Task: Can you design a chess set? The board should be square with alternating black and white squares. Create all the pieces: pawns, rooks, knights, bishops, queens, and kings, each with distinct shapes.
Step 229:
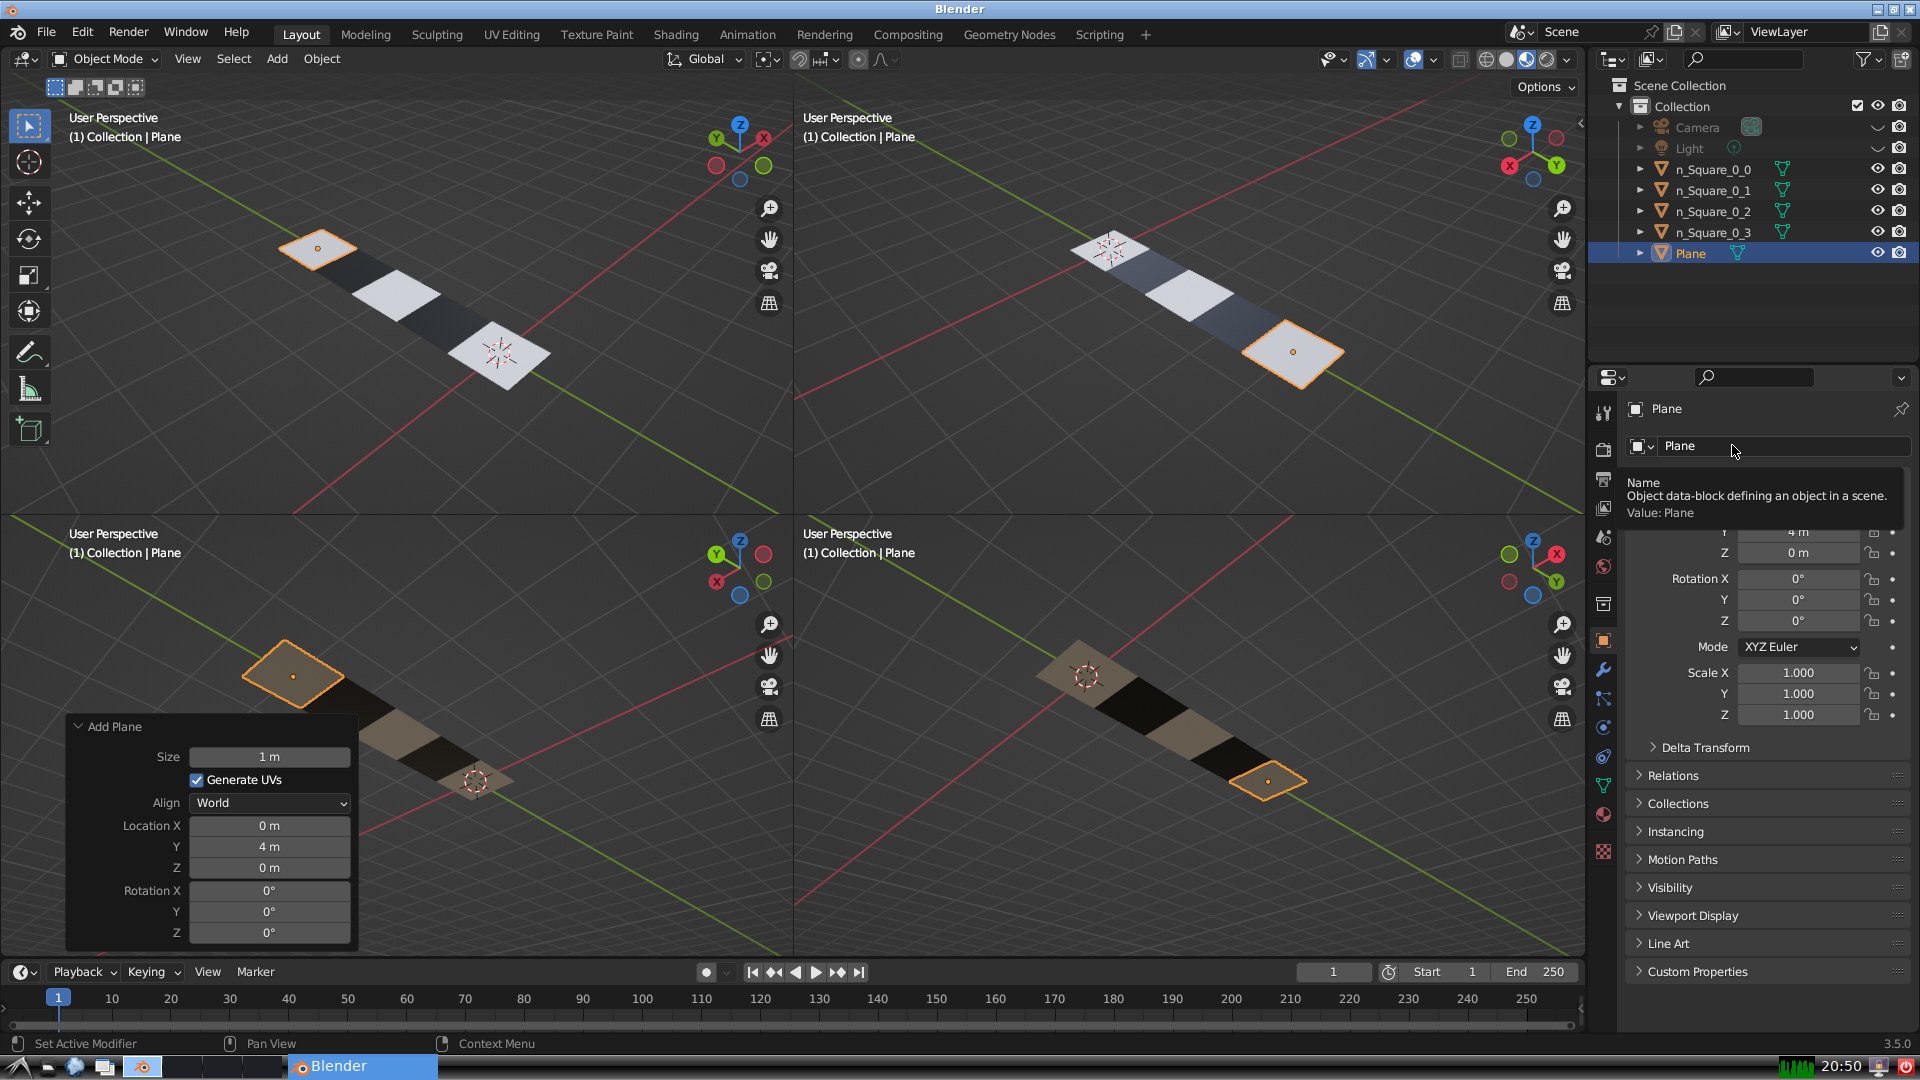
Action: click: no